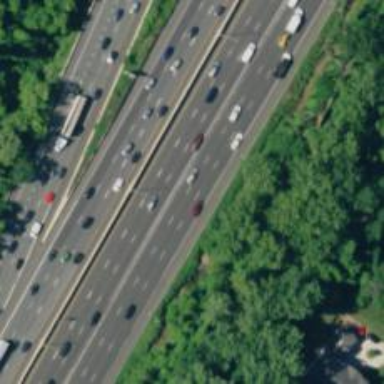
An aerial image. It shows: Motorway.